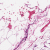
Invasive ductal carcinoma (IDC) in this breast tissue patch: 0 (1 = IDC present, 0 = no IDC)